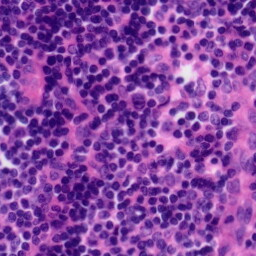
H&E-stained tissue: Tonsil